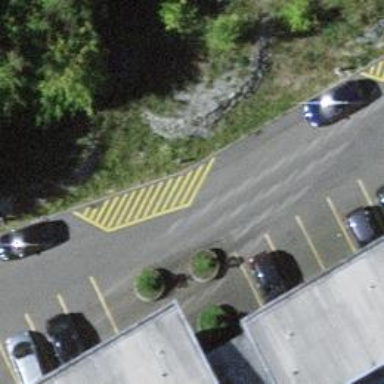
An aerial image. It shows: Bicycle parking area with stands available.